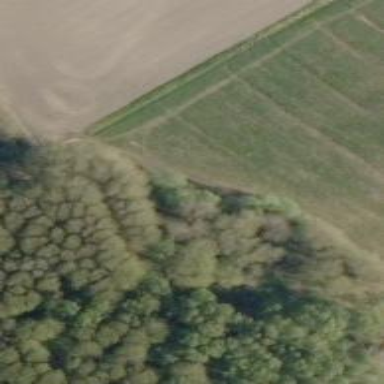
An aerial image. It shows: Path.